Field crop: tomato
Growth stage: 1
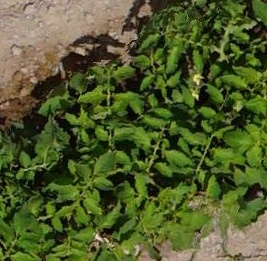
Species: tomato